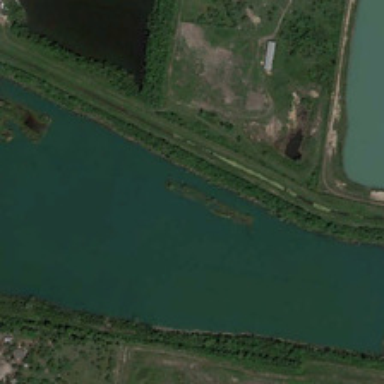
Many green trees are around a polygonal pond .